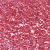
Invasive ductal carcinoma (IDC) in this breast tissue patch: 0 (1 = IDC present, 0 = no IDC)